Question: > I just retrieved information and displayed it in form of marker on the
map. Is it possible for me to get the count of the markers displayed.
'''
btnValidate = (Button)findViewById(R.id.validate);
btnValidate.setOnClickListener(new View.OnClickListener() {
@Override
public void onClick(View v) {
//Clear map from all markers
mMap.clear();
//Filter markers by disease
disease = String.valueOf(spnDisease.getSelectedItem()).toLowerCase();
location = String.valueOf(spnLocation.getSelectedItem());
Query dbQuery = FirebaseDatabase.getInstance().getReference().child("diseaseReported").orderByChild("nameReportedAtReportedOn").equalTo(disease+location+txtDate.getText());
dbQuery.addChildEventListener(new ChildEventListener() {
@Override
public void onChildAdded(DataSnapshot dataSnapshot, String s) {
Log.d("v1", dataSnapshot.toString());
Map m = dataSnapshot.getValue(Map.class);
double lat = m.getLat();
double lng = m.getLng();
String reportedAt = m.getReportedAt();
String reportedOn = m.getReportedOn();
String name = m.getName();
String snippetText = "Reported on: " + reportedOn;
LatLng c = new LatLng(lat, lng);
mMap.addMarker(new MarkerOptions().position(c).title("Disease reported: " + name).snippet(snippetText).icon(BitmapDescriptorFactory.defaultMarker(BitmapDescriptorFactory.HUE_GREEN)));
}
@Override
public void onChildChanged(DataSnapshot dataSnapshot, String s) {
}
@Override
public void onChildRemoved(DataSnapshot dataSnapshot) {
}
@Override
public void onChildMoved(DataSnapshot dataSnapshot, String s) {
}
@Override
public void onCancelled(DatabaseError databaseError) {
}
});
}
});
}
'''
Refer to code and picture attached.
The code represents the information that was retrieved from firebase.

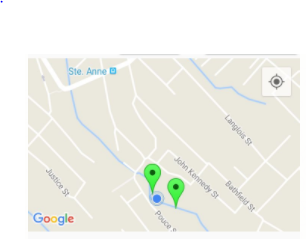
Answer: Declare the counter:
'''
int markersCount = 0;
'''
And replace your 'ChildEventListener' with a 'ValueEventListener', increasing the counter on a 'forEach' loop:
'''
int markersCount = 0;
Query dbQuery = FirebaseDatabase.getInstance().getReference().child("diseaseReported").orderByChild("nameReportedAtReportedOn").equalTo(disease+location+txtDate.getText());
dbQuery.addValueEventListener(new ValueEventListener(){
@Override
public void onDataChange(DataSnapshot snapshot) {
for(DataSnapshot dataSnapshot : snapshot.getChildren())
{
Log.d("v1", dataSnapshot.toString());
Map m = dataSnapshot.getValue(Map.class);
double lat = m.getLat();
double lng = m.getLng();
String reportedAt = m.getReportedAt();
String reportedOn = m.getReportedOn();
String name = m.getName();
String snippetText = "Reported on: " + reportedOn;
LatLng c = new LatLng(lat, lng);
mMap.addMarker(new MarkerOptions().position(c).title("Disease reported: " + name).snippet(snippetText).icon(BitmapDescriptorFactory.defaultMarker(BitmapDescriptorFactory.HUE_GREEN)));
markersCount++;
}
Log.i("Markers Count", "Total Markers="+markersCount);
}
});
'''
Also notice that I've printed the count after the loop finishes.